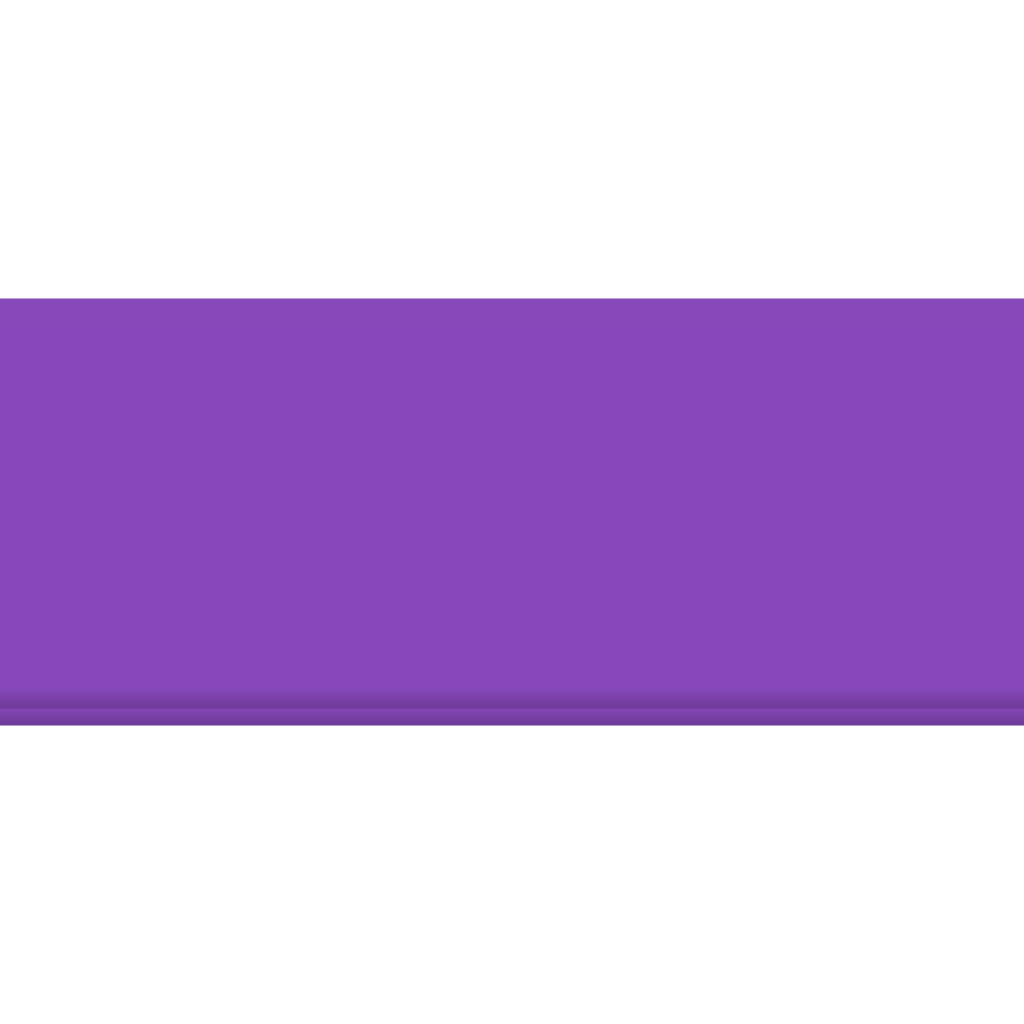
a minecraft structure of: Small Parkour Challenge bad low quality